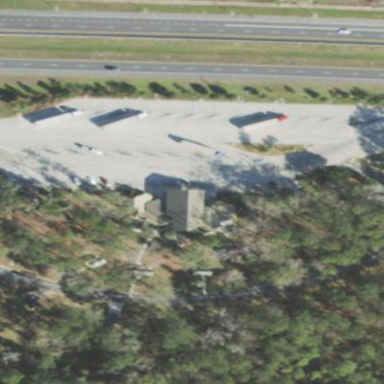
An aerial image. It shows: Rest area on the road.